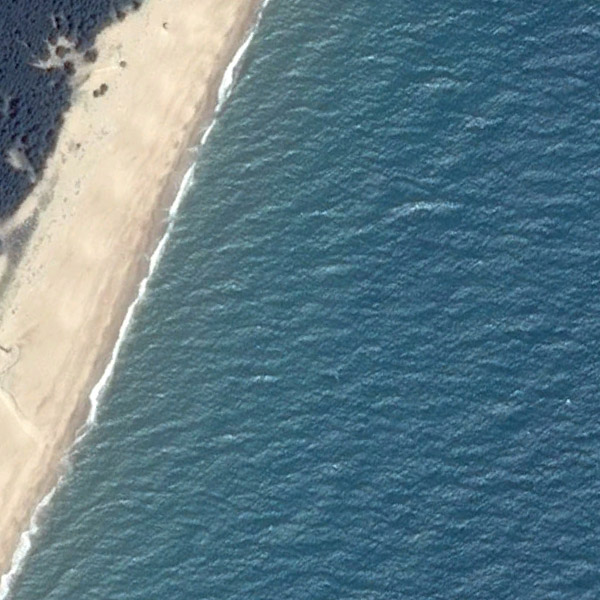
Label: Beach